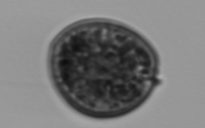
Label: Prorocentrum